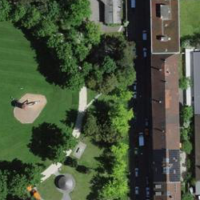
EUNIS habitat code: 53
Species observed at this site:
Chroicocephalus ridibundus
Phalacrocorax carbo